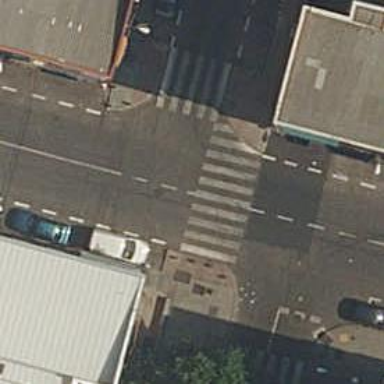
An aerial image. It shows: Footway with asphalt surface and crossing.